Here is the envelope spectrum of one vibration snapshot from a rolling-element bearing, with each characteristic fault-frequency family marked on the frequency axis. Based on the visible evidence, which condition applies: normal, inner_race, outer_race, ball?
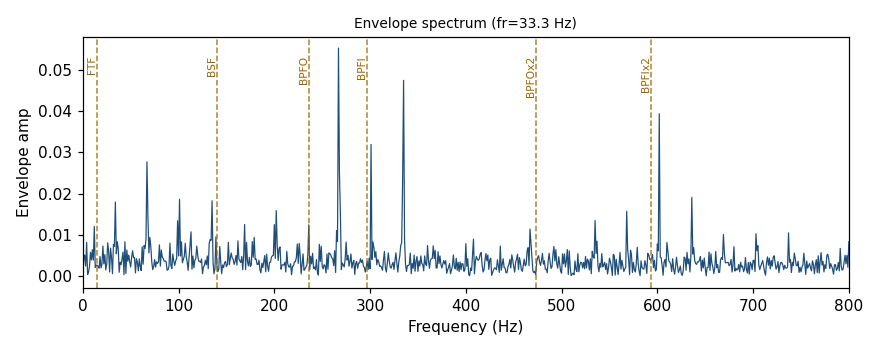
Answer: inner_race